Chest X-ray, PA view. Patient: 67 years old, sex M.
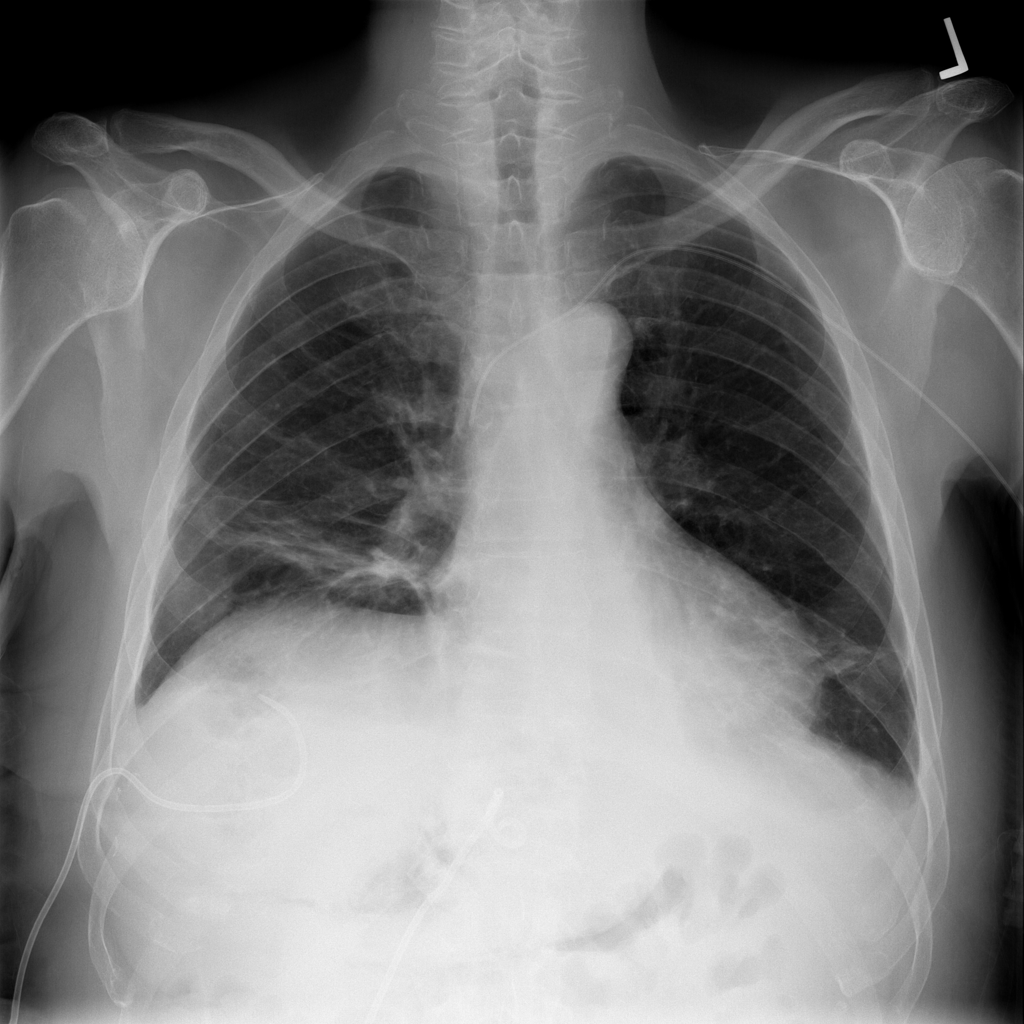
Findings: Atelectasis, Effusion, Fibrosis